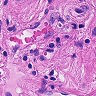
Metastatic tissue present: no